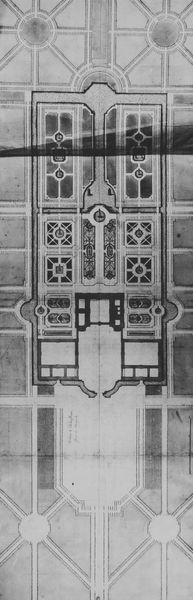
Titel: Schleißheim, Grundriss - Erster Entwurf - Neues Schloß und Gartenanlage
Künstler: Robert de Cotte
Standort: Paris
Institution: Bibliothèque Nationale, Cabinet des Estampes
Schlagwörter: flügel, schatten, weiß, landschaft, ausschnitt, fenster, frankreich, grau, holz, raum, schwarz, skizze, tür, zeichnung, zimmer, anlage, gebäude, gras, haus, park, parkanlage, rasen, schloss, weg, muster, ornament, architektur, barock, lang, felder, kirche, pfad, wege, boden, blatt, renaissance, brunnen, kreis, rund, garten, schiff, schrift, papier, schrank, ansicht, abstrakt, graphik, hecke, linien, hof, platz, französisch, detail, symmetrie, schmal, gerade, halle, paterre, aufsicht, foto, oben, rechtecke, straßen, symetrie, eingang, tusche, innenhof, kreuz, rechteck, palast, stern, palazzo, strahlen, symmetrisch, druck, schwarz weiss, kreise, beschriftung, bleistift, räume, entwurf, tinte, kathedrale, photo, lustschloss, villa, geometrisch, alleen, residenz, zentral, richtung, beet, beete, rabatte, parterre, plan, gärten, achse, achsen, bepflanzung, abdruck, geometrie, quadrat, viereck, bau, brunne, knick, geraden, englisch, schlüsselloch, höfe, fesnter, sonnen, grundriss, aufriss, nischen, versailles, bauplan, rondell, barockgarten, vorplatz, gartenanlage, kammern, schlosspark, gartenarchitektur, hecken, sternförmig, schwarz/weiss, parterres, schlossgarten, tafeln, blickachse, länglich, jardin, rational, strahlenförmig, agrten, broderien, französischer garten, wegführung, kruzgewölbe, festplatte, 'schlüssel, wegel